Question: This is what I tried:
'''
VISITED = 1
UNVISITED = -1
VISITING = 0
def dfs(g, start, num):
state = {}
for i in range(num):
state[i] = UNVISITED
stack = [start]
while(stack != []):
node = stack.pop()
if(state[node] == VISITED):
continue
state[node] = VISITING
if(node in g):
for i in g[node]:
stack.append(i)
if(state[i] == VISITED):
return True
state[node] = VISITED
def detect_cycle(n, edges):
g = {}
# adjacency list
for (x, y) in edges:
g[x] = g.get(x, []) + [y]
for i in range(n):
if(i in g):
if(dfs(g, i, n) == True):
return True
return False
print(detect_cycle(5, [[1,4],[2,4],[3,1],[3,2]])) # outputs True (should be false)
'''
Image of the graph:

The above example where 'edges = [[1,4],[2,4],[3,1],[3,2]]' doesn't contain a cycle but it returns 'True'. So my algorithm does not work for that case.
I'm trying to use the coloring graph detect cycle algorithm but I am unsure how to do that without recursion.
The algorithm I'm trying to follow but iteratively: <URL>
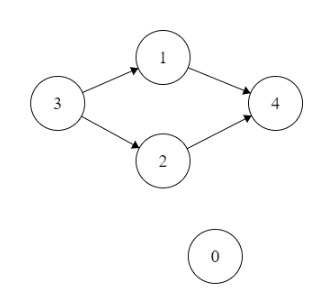
Answer: A cycle is detected if a visiting node (gray) encounters an edge with another visiting node. The issue I had with initial code was there was no way to set a node VISITED (black) in a backtracking way. The new code now has ENTER = 0 and EXIT = 1. Enter = 0 means its the first time I visited that node and I set it to gray (visiting) the second time I visit the node exit will be 1 so i can then set it to black (fully visited).
'''
WHITE = 0
GRAY = 1
BLACK = 2
ENTER = 0
EXIT = 1
def dfs(graph, start, n):
state = {}
for i in range(n):
state[i] = WHITE
stack = [(start, ENTER)]
while(stack != []):
node, pos = stack.pop()
if(pos == EXIT):
state[node] = BLACK
continue
state[node] = GRAY
stack.append((node, EXIT))
if(node in graph):
for v in graph[node]:
if state[v] == GRAY:
return True
elif(state[v] == WHITE):
stack.append((v, ENTER))
return False
def detect_cycle(n, edges):
g = {}
for (x, y) in edges:
g[x] = g.get(x, []) + [y]
for i in range(n):
if(i in g):
if(dfs(g, i, n) == True):
return True
return False
'''